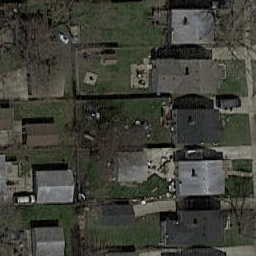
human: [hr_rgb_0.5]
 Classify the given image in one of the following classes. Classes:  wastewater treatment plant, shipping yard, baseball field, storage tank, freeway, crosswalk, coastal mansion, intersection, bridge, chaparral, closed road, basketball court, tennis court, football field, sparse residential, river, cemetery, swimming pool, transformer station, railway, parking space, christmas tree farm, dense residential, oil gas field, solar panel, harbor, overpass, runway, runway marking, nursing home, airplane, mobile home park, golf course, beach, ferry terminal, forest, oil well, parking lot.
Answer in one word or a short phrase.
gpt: dense residential